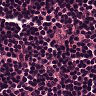
Metastatic tissue present: no